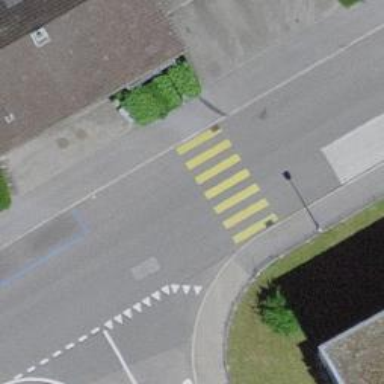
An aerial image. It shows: Zebra crossing on the road.